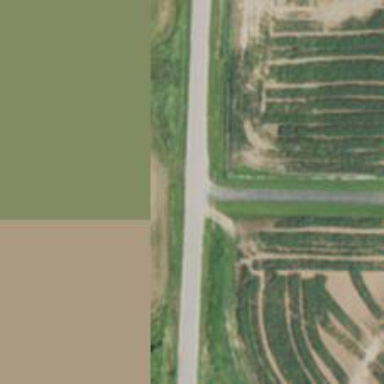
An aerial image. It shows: Unclassified road.